Interaction volume radius: 5 \u00c5
Interaction volume height: 20 \u00c5
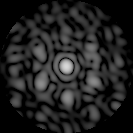
Disorder parameter: 0.7396